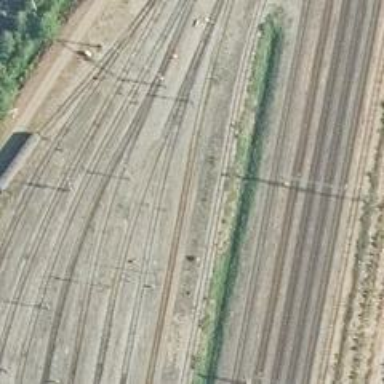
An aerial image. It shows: Railway signal.